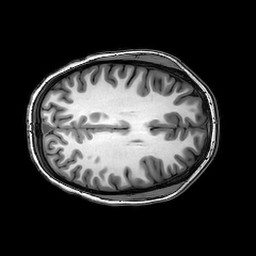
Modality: T1w
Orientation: axial
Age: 20
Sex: female
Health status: healthy
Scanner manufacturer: philips
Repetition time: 0.008171 s
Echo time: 0.00374 s